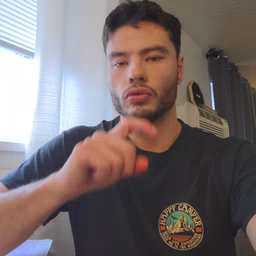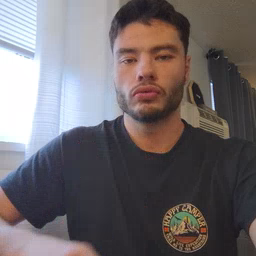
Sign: radio